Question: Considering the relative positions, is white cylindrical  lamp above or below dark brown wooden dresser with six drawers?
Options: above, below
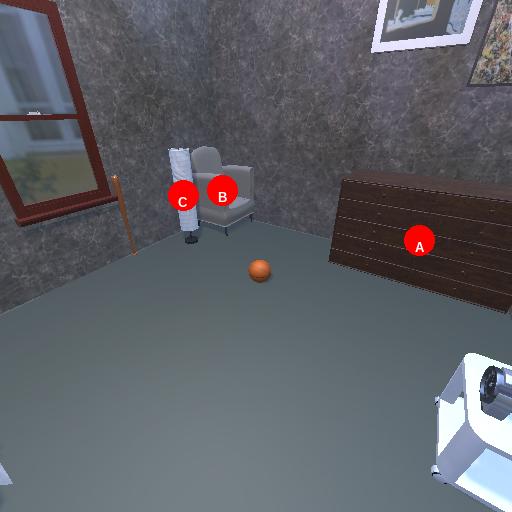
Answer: above